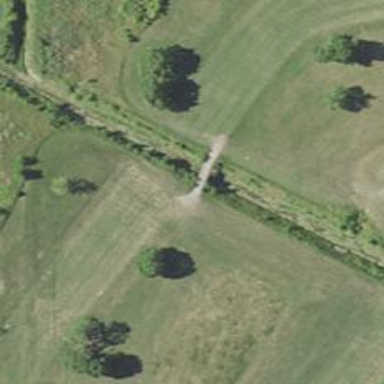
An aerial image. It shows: Path for both roads and golfers.